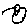
Label: cloud